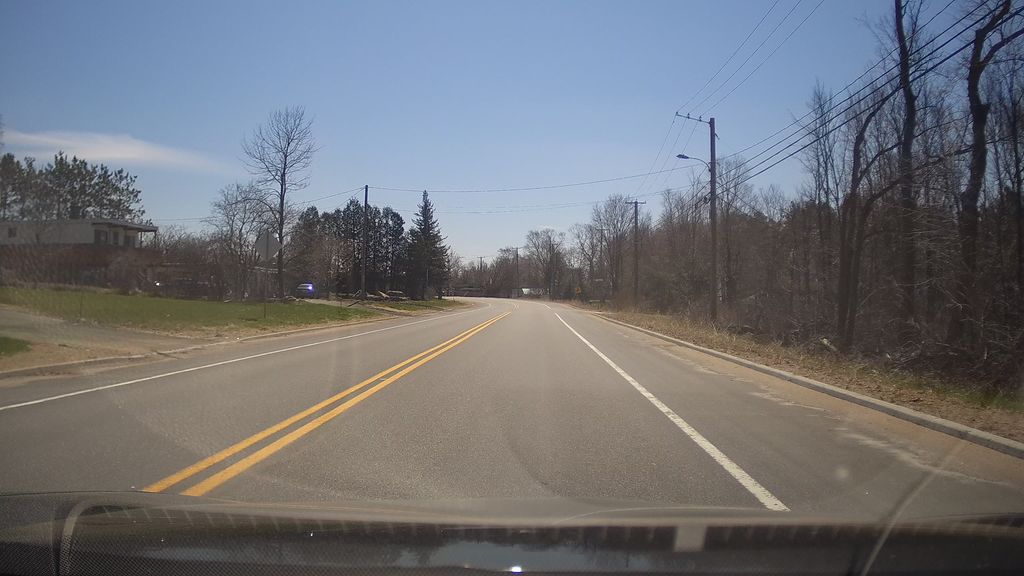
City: ottawa-gatineau